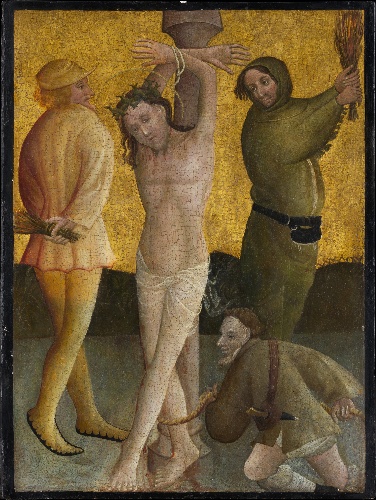
Title: The Flagellation
Artist: Master of the Berswordt Altar
Artist bio: German, Westphalian, active ca. 1400–35
Date: ca. 1400
Object type: Painting
Classification: Paintings
Medium: Oil, egg(?), and gold on plywood, transferred from wood
Dimensions: 22 3/4 x 16 7/8 in. (57.8 x 42.9 cm)
Department: European Paintings
Credit line: Bequest of Hertha Katz, 2000
Accession year: 2001
Repository: Metropolitan Museum of Art, New York, NY
Tags: Men|Christ|Flagellation